Question: I've got a distance field font that I want to outline with a large white border. I've got this working fine apart from the fact that I'm not sure how to anti alias the transition between the colour and the outline.

My current fragment shader looks like this
'''
uniform sampler2D u_texture;
varying vec4 v_color;
varying vec2 v_texCoord;
const float smoothing = 1.0/16.0;
void main()
{
float distance = texture2D(u_texture, v_texCoord).a;
float alpha = smoothstep(0.3 - smoothing, 0.3 + smoothing, distance);
if (distance < 0.5)
gl_FragColor = vec4(1.0, 1.0, 1.0, alpha);
else
gl_FragColor = vec4(v_color.rgb, alpha);
}
'''
Any pointers into how I achieve a smooth transition would be great.
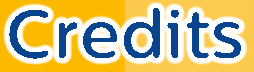
Answer: I got there in the end when I discovered the mix function in shaders.
My final shader code looks like:
'''
uniform sampler2D u_texture;
varying vec4 v_color;
varying vec2 v_texCoord;
const float smoothing = 1.0/16.0;
void main()
{
float distance = texture2D(u_texture, v_texCoord).a;
float alpha = smoothstep(0.3 - smoothing, 0.3 + smoothing, distance);
if (distance >= 0.45 && distance < 0.55)
gl_FragColor = mix(vec4(1.0, 1.0, 1.0, alpha), vec4(v_color.rgb, alpha), (distance - 0.45) * 10.0);
else if (distance < 0.45)
gl_FragColor = vec4(1.0, 1.0, 1.0, alpha);
else
gl_FragColor = vec4(v_color.rgb, alpha);
}
'''
Producing the image below.